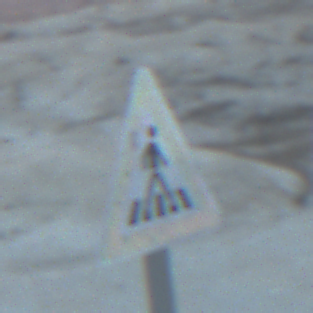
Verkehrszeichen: FussgaengerueberwegLinks
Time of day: SunriseSunset
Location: Outdoor (Beach)
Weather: PartlyCloudy
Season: NotSpecified
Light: Natural